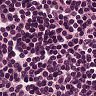
Metastatic tissue present: no